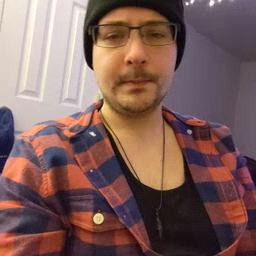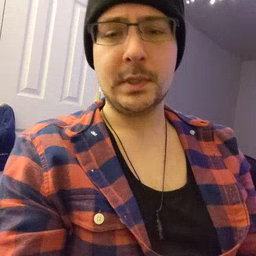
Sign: cereal